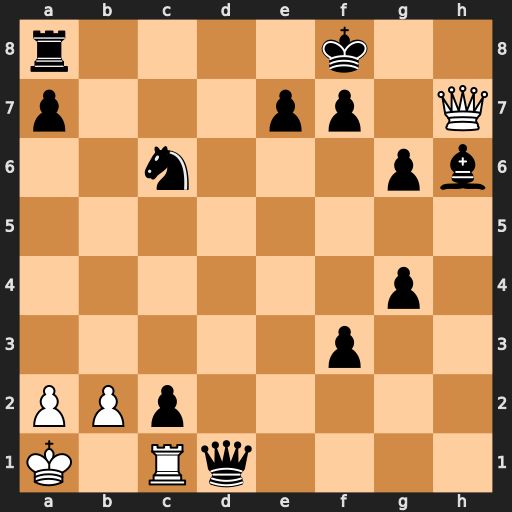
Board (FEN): r4k2/p3pp1Q/2n3pb/8/6p1/5p2/PPp5/K1Rq4
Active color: w
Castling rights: -
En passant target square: -
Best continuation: Qh8#